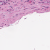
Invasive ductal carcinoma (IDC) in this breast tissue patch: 0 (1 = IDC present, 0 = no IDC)